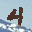
Label: 4